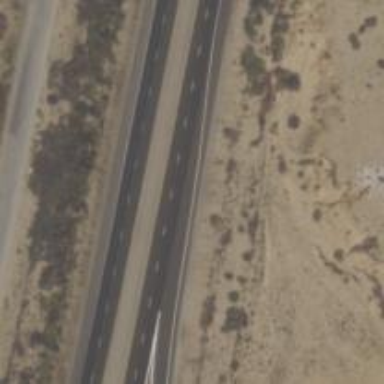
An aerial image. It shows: Primary highway that functions as expressway.